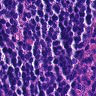
Metastatic tissue present: no